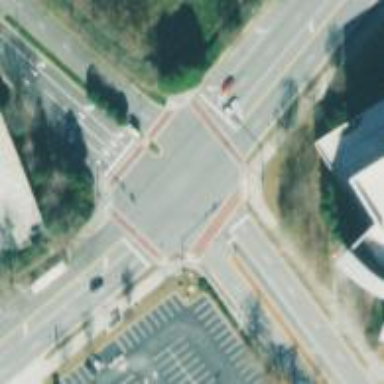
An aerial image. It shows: Crossing road.